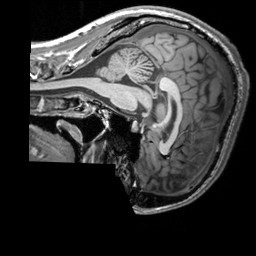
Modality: T1w
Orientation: sagittal
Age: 29
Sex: male
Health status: healthy
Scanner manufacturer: siemens
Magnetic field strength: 3 T
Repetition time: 2.3 s
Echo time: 0.00303 s